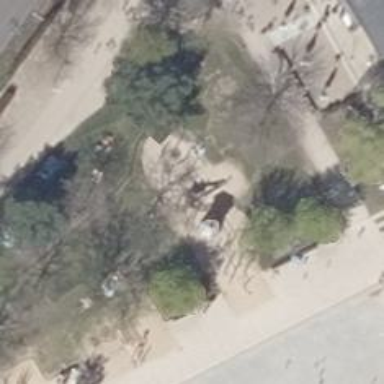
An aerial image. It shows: Climbing wall in the playground.